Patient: sex M, age 78
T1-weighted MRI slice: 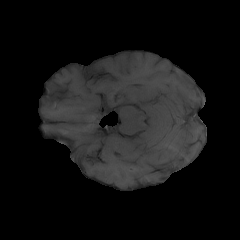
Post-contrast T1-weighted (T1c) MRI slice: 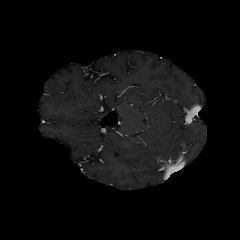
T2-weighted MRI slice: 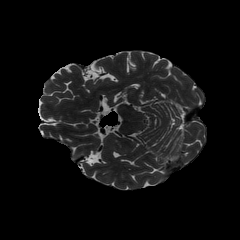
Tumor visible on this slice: no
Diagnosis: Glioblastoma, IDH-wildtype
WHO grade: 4